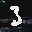
Label: 3